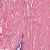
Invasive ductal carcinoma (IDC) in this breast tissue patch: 0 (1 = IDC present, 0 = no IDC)